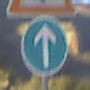
Verkehrszeichen: VorgeschriebeneFahrtrichtungGeradeaus
Zusatzzeichen oben: Lichtzeichenanlage
Umgebung: Outdoor, Nature
Tageszeit: SunriseSunset
Wetter: Clear
Licht: Natural
Jahreszeit: NotSpecified
Kontrast: HighContrast